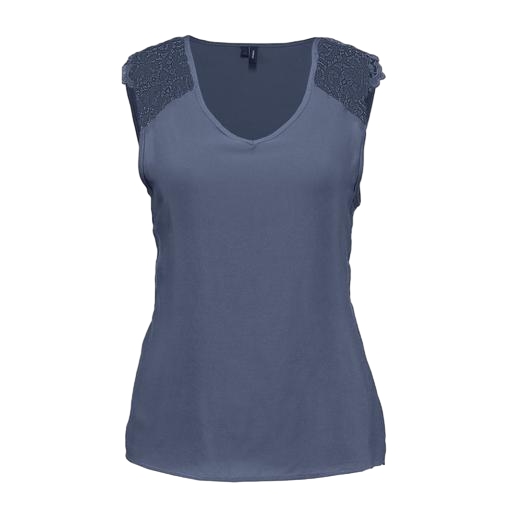
blue lace-sleeve v-neck top only macy, blue lace-accented top, blue lace-insert vest, white background